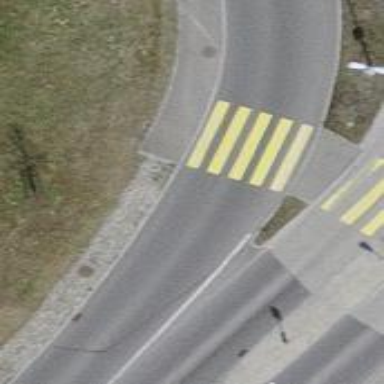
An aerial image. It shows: Kerb serving as barrier.